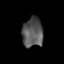
Tissue: lung
Cell type: T cells
Senescence score: 0.224
Nuclear area (px): 594
Mean DAPI intensity: 87.099